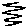
Label: zigzag